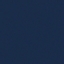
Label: SeaLake